По поверхности тонкого плоского непроводящего кольца с внутренним и внешним радиусами $r_1$ и $r_2$ соответственно распределён положительный заряд с постоянной поверхностной плотностью $\sigma$. Центр непроводящего шара радиусом $R\ll{r_1}{,}r_2$ совпадает с центром кольца. Шар равномерно заряжен по объёму положительным зарядом $Q$.  ответы на каждый из вопросов задачи должны быть упрощены с учётом приближения $R\ll{r_1{,}r_2}$.
В каких пределах изменяется модуль электрического поля на поверхности шара?
При каких значениях $\sigma$ вектор напряжённости результирующего поля в точках на поверхности шара, удалённых от плоскости кольца на расстояние большее, чем $0{.}1~R$, можно считать направленным вдоль оси вращения системы? Заряд $Q$ считайте известным.
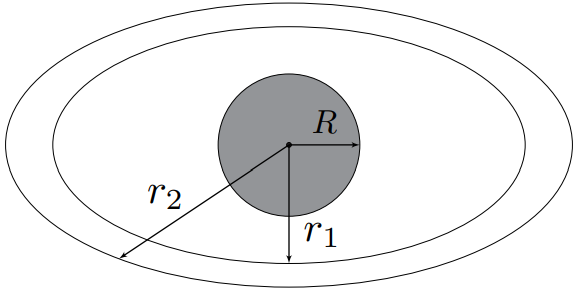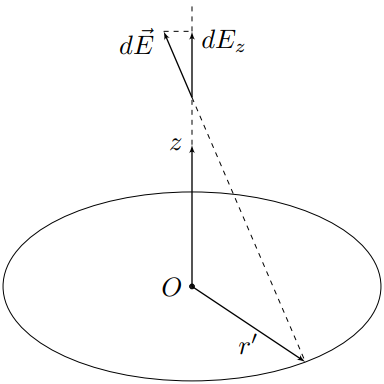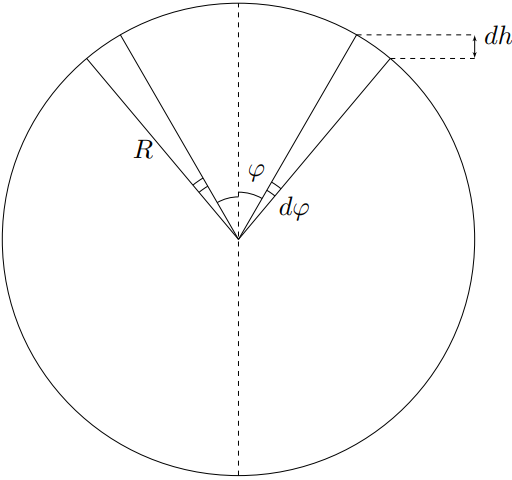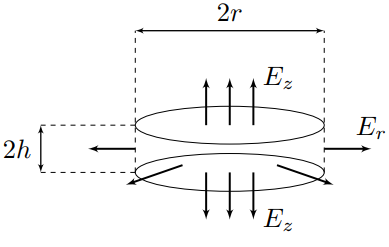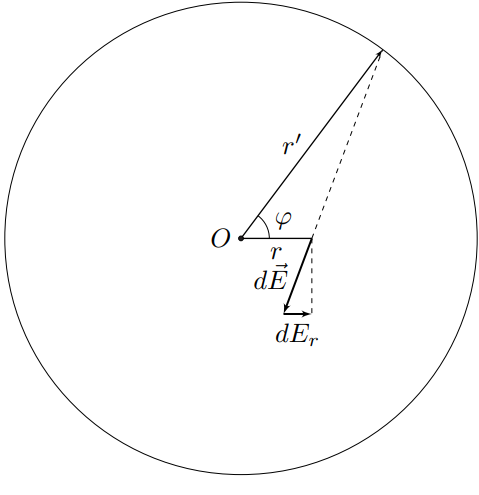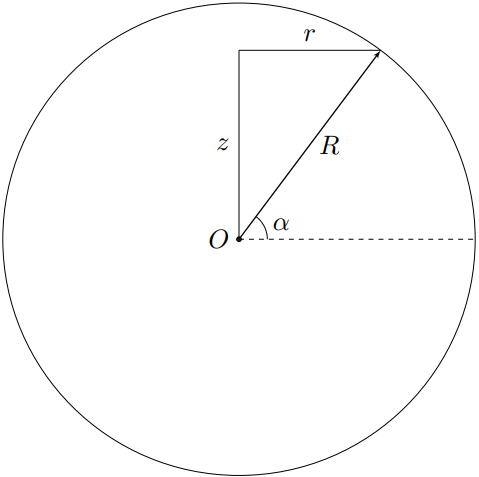
В каких пределах изменяется модуль электрического поля на поверхности шара?
Решение: Пусть $\vec{R}$ — радиус—вектор, проведённый из центра шара в точку на его поверхности. Тогда для электрического поля на поверхности шара получим:$$\vec{E}=\cfrac{Q\vec{R}}{4\pi\varepsilon_0R^3}{.}$$Далее воспользуемся цилиндрическими координатами $r{,}z$. Начало координат совпадает с центрами кольца и шара, ось $z$ направлена вдоль оси вращения системы, а $r$ обозначает расстояние от рассматриваемой точки до оси $z$.Определим электрическое поле кольца на его оси вращения. Первый способ:  Второй способ: Электрическое поле кольца на его оси может быть найдено с помощью теоремы о телесном угле. Покажем, что если по плоскому слою равномерно распределён заряд с поверхностной плотностью $\sigma$, то в точке $A$ компонента электрического поля, перпендикулярная слою, равна: $$E_n=\cfrac{\sigma\Omega_A}{4\pi\varepsilon_0}{,} $$ где $\Omega_A$ — телесный угол, под которым виден плоский слой из точки $A$. Доказательство: рассмотрим элемент плоского слоя с площадью $dS$. Пусть $\vec{e}_n$ – единичный вектор нормали к поверхности слоя, направленный к точке $A$, а $\vec{r}$ – радиус—вектор, проведённый от элемента слоя к точке $A$. Тогда для нормальной компоненты электрического поля элемента слоя получим: $$d\vec{E}_n=\vec{e}_n\cdot\cfrac{\sigma \vec{r}dS}{4\pi\varepsilon_0r^3}=\cfrac{\sigma}{4\pi\varepsilon_0}\cdot\cfrac{\vec{r}\cdot d\vec{S}}{r^3}{.}$$ Если направления векторов $\vec{r}$ и $d\vec{S}$ изменить на противоположные, величина $\bigl(\vec{r}\cdot d\vec{S}\bigr)/r^3$ по определению будет представлять собой элемент телесного угла $d\Omega_A$, под которым элемент плоского слоя виден из точки $A$. Таким образом: $$dE_n=\cfrac{\sigma d\Omega_A}{4\pi\varepsilon_0}\Rightarrow E_n=\cfrac{\sigma\Omega_A}{4\pi\varepsilon_0}{,}$$ что и требовалось доказать.  Тогда для телесного угла, под которым виден диск радиусом $r$ из точки, находящейся на его оси вращения на расстоянии $z$ от центра, получим:$$\Omega_\text{д}=2\pi\left(1-\cfrac{z}{\sqrt{r^2+z^2}}\right){.}$$Телесный угол, под которым видно кольцо на его оси вращения в точке с координатой $z$, может быть получен как разность телесных углов дисков радиусами $r_2$ и $r_1$:$$\Omega_\text{к}=2\pi\left(\cfrac{z}{\sqrt{z^2+r^2_1}}-\cfrac{z}{\sqrt{z^2+r^2_2}}\right)\approx 2\pi z\left(\cfrac{1}{r_1}-\cfrac{1}{r_2}\right)\Rightarrow E_z=\cfrac{\sigma z}{2\varepsilon_0}\left(\cfrac{1}{r_1}-\cfrac{1}{r_2}\right){.}$$ Наконец, обратим внимание, что компонента электрического поля кольца, перпендикулярная его плоскости, вблизи оси вращения кольца является практически постоянной. Это связано с тем, что складываемые компоненты электрического поля имеют одинаковое направление, а расстояние до каждого заряженного элемента кольца при малых отклонениях от его оси вращения так же изменяется на малую величину.Таким образом:$$E_z(r{,}z)\approx E_z(0{,}z)\approx \cfrac{\sigma z}{2\varepsilon_0}\left(\cfrac{1}{r_1}-\cfrac{1}{r_2}\right){.}$$ Далее определим компоненту электрического поля $E_r$ кольца, перпендикулярную его оси вращения. Вблизи плоскости кольца величина данной компоненты электрического поля является практически постоянной, поскольку, как и в случае с компонентой $E_z$, при малых отклонениях от плоскости кольца направления складываемых компонент векторов не изменяются, а расстояния так же изменяются на малую величину.Таким образом:$$E_r(r{,}z)\approx E_r(r{,}0){.}$$ Первый способ:  Второй способ:  Учтём, что $dq=q\cdot d\varphi/(2\pi)$ и введём параметр $a=r/r'$:$$dE_r=-\cfrac{q}{8\pi^2\varepsilon_0r'^2}\cfrac{(\cos\varphi-a)d\varphi}{(1+a^2-2a\cos\varphi)^{3/2}}{.}$$Упростим полученное выражение с учётом $a\ll{1}$:$$\cfrac{\cos\varphi-a}{(1+a^2-2a\cos\varphi)^{3/2}}\approx(\cos\varphi-a)(1+3a\cos\varphi)\approx \cos\varphi-a+3a\cos^2\varphi{.}$$Здесь мы пренебрегали всеми порядками малости, выше первого.Получим:$$E_r=-\cfrac{q}{8\pi^2\varepsilon_0r'^2}\int\limits_0^{2\pi}(\cos\varphi-a+3a\cos^2\varphi)d\varphi=-\cfrac{qa}{8\pi^2\varepsilon_0r'^2}\int\limits_0^{2\pi}(3\cos^2\varphi-1)d\varphi{.}$$Здесь мы учли, что интеграл от тригонометрической функции за период равен нулю.Продолжая интегрирование:$$\int\limits_0^{2\pi}(3\cos^2\varphi-1)d\varphi=\int\limits_0^{2\pi}\cfrac{3\cos 2\varphi+1}{2}d\varphi=\pi{.}$$Тогда для $E_r$ имеем:$$E_r=-\cfrac{qr}{8\pi\varepsilon_0r'^3}{.}$$При переходе к исходному кольцу $E_r\to dE_r$, а $q\to dq=2\pi r'dr'\sigma$. Тогда для компоненты электрического поля кольца $E_r$ получим:$$E_r=-\cfrac{\sigma r}{4\varepsilon_0}\int\limits_{r_1}^{r_2}\cfrac{r'dr'}{r'^3}=-\cfrac{\sigma r}{4\varepsilon_0}\left(\cfrac{1}{r_1}-\cfrac{1}{r_2}\right){.}$$ Введём угол $\alpha$ между плоскостью кольца и радиус—вектором $\vec{R}$. Тогда для $r$ и $z$ получим:$$r=R\cos\alpha\qquad z=R\sin\alpha{.}$$  Для компонент электрического поля на поверхности шара получим:$$E_z=\cfrac{R\sin\alpha}{\varepsilon_0}\left(\cfrac{Q}{4\pi R^3}+\cfrac{\sigma}{2}\left(\cfrac{1}{r_1}-\cfrac{1}{r_2}\right)\right)\quad E_r=\cfrac{R\cos\alpha}{\varepsilon_0}\left(\cfrac{Q}{4\pi R^3}-\cfrac{\sigma}{4}\left(\cfrac{1}{r_1}-\cfrac{1}{r_2}\right)\right){.}$$Величина электрического поля определяется выражением $E=\sqrt{E^2_z+E^2_r}$ и достигает экстремальных значений при $\alpha=0{,}\pi/2$. Поскольку заряды кольца и шара положительные, для них имеем:$$E_1=E(0)=\Biggl|\cfrac{Q}{4\pi\varepsilon_0{R}^2}-\cfrac{\sigma R}{4\varepsilon_0}\left(\cfrac{1}{r_1}-\cfrac{1}{r_2}\right)\Biggr|\quad E_2=E(\pi/2)=\cfrac{Q}{4\pi\varepsilon_0{R}^2}+\cfrac{\sigma R}{2\varepsilon_0}\left(\cfrac{1}{r_1}-\cfrac{1}{r_2}\right){.}$$Поскольку $E_1{<}E_2$, окончательно находим:
Ответ: $$\Biggl|\cfrac{Q}{4\pi\varepsilon_0{R}^2}-\cfrac{\sigma R}{4\varepsilon_0}\left(\cfrac{1}{r_1}-\cfrac{1}{r_2}\right)\Biggr|\leq E\leq \cfrac{Q}{4\pi{R}^2\varepsilon_0}+\cfrac{\sigma R}{2\varepsilon_0}\left(\cfrac{1}{r_1}-\cfrac{1}{r_2}\right){.}$$

При каких значениях $\sigma$ вектор напряжённости результирующего поля в точках на поверхности шара, удалённых от плоскости кольца на расстояние большее, чем $0{.}1~R$, можно считать направленным вдоль оси вращения системы? Заряд $Q$ считайте известным.
Решение: Для того, чтобы электрическое поле можно было считать направленным вдоль оси $z$ вращения системы, компонента $E_r$ электрического поля должна обращаться в ноль, чему соответствует единственное значение $\sigma$, равное:$$\sigma=\cfrac{Qr_1r_2}{\pi R^3(r_2-r_1)}{.}$$ Отметим, что при данном значении $\sigma$ компонента $E_z$ не обращается в ноль в точках, удалённых от плоскости кольца на значительное расстояние. Вблизи плоскости кольца компонента электрического поля $E_z$ в точности стремится к нулю, а полученное нами приближение для компоненты $E_r$ электрического поля становится неприменимым (для полученной $\sigma$) , поскольку не учитывает более высоких членов разложения, и, соответственно, в точках, находящихся вблизи плоскости кольца, электрическое поле на довольно коротком участке становится направленным вдоль плоскости кольца.
Ответ: $$\sigma=\cfrac{Qr_1r_2}{\pi R^3(r_2-r_1)}$$
Темы:
T, Электростатика, Электромагнетизм, Всероссийские, Расчет полей